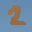
Label: 2